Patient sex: M
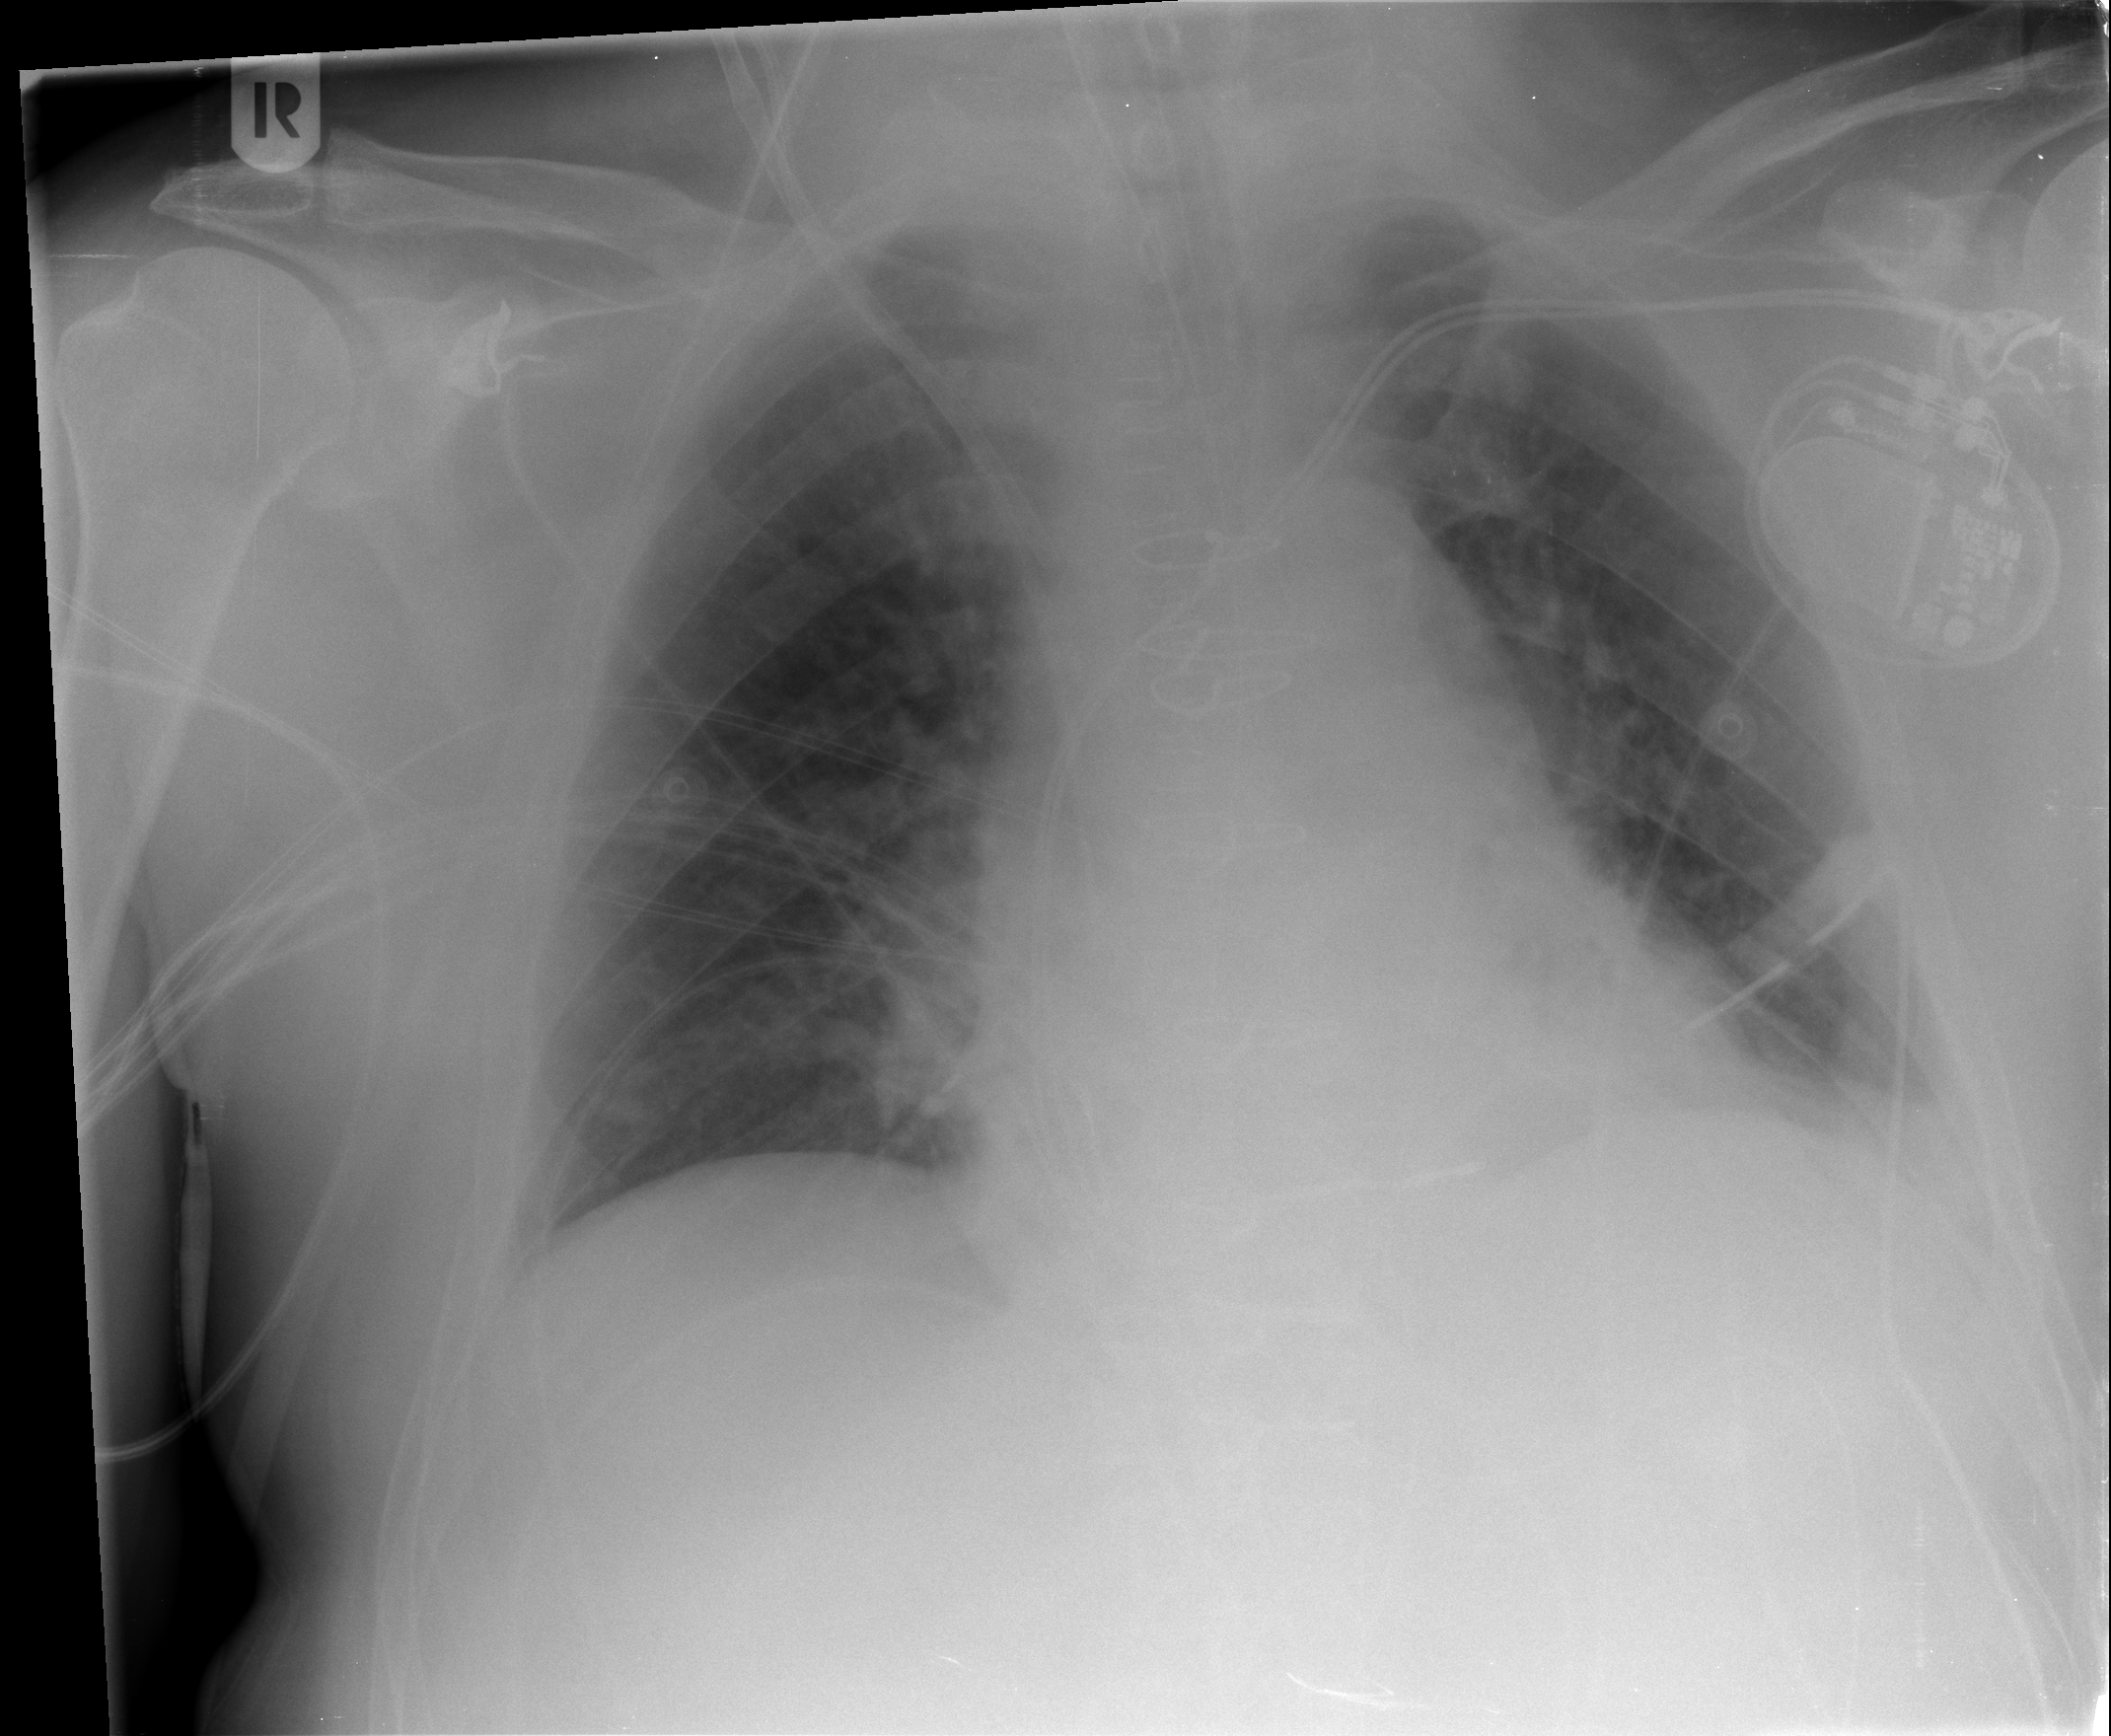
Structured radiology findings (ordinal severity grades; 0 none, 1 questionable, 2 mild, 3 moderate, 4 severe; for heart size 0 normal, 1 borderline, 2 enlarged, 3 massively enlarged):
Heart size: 0
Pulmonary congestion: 2
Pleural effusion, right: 0
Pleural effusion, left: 2
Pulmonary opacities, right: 0
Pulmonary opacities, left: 0
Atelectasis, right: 0
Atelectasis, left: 0